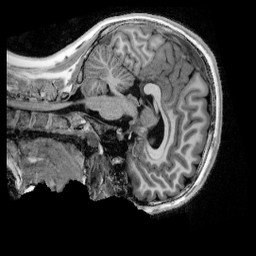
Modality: UNIT1_denoised
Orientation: sagittal
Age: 12
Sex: female
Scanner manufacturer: siemens
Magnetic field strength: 3 T
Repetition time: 4 s
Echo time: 0.00303 s